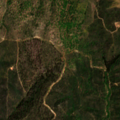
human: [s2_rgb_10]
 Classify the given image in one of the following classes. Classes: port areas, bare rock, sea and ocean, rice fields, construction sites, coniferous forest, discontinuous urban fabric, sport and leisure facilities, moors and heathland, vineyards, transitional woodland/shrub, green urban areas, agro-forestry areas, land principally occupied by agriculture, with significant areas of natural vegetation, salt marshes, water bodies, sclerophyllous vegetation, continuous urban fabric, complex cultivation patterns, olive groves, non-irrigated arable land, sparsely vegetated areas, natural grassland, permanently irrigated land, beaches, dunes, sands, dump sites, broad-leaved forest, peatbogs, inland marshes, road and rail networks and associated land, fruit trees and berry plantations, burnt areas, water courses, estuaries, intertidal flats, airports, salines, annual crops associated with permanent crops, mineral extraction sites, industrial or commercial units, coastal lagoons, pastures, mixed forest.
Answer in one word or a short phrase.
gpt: olive groves, agro-forestry areas, broad-leaved forest, moors and heathland, transitional woodland/shrub